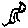
Label: cat